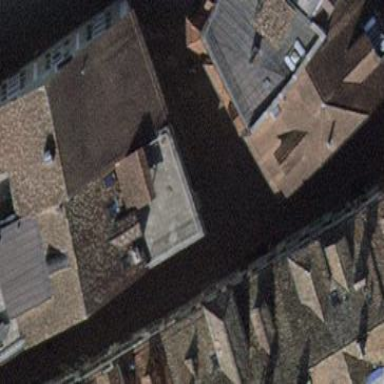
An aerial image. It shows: Building with gabled roof made of roof tiles.